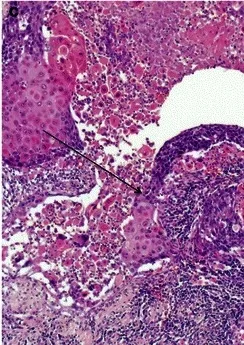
Gross findings and microscopic findings of case 2. B; The cut surface of the cyst shows nodular protrusions.
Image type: pathology (h&e)